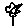
Label: flower